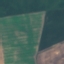
Land use / land cover: AnnualCrop